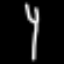
Label: fork